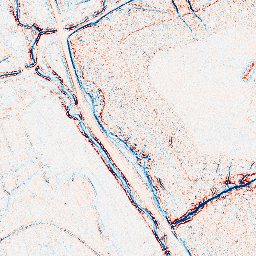
Category: edge_preserving
Decomposition family: bilateral
Decomposition parameters: d: 5
sigma_color: 150
sigma_space: 50
Upsampling method: regularized
Upsampling parameters: scale: 4
lambda_reg: 0.01
Upsampling scale: 4